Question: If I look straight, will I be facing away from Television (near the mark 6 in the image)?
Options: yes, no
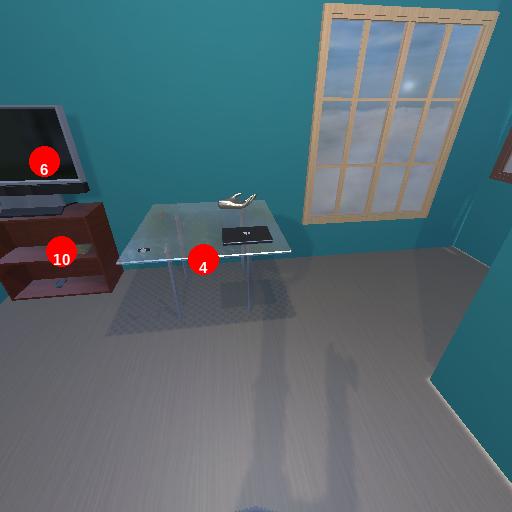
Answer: yes